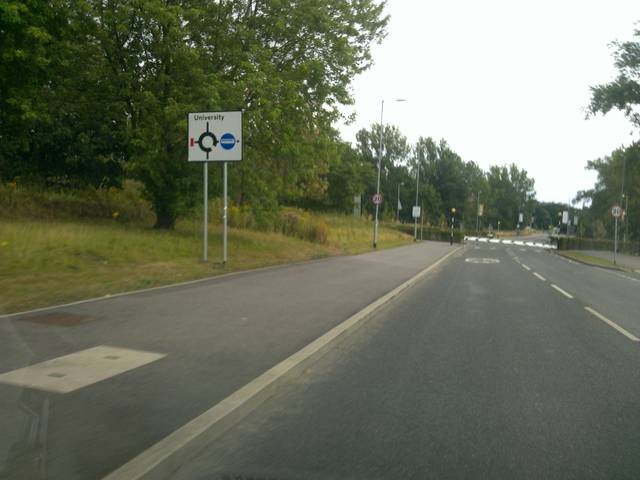
Region: United Kingdom
Coordinates: 51.881, 0.94